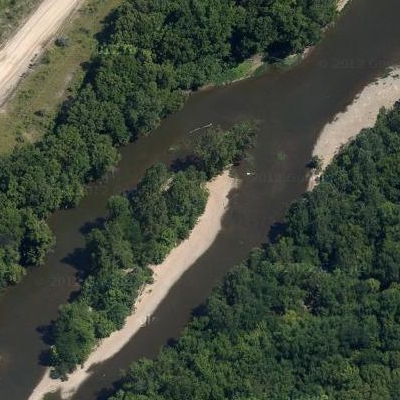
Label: RiverLake